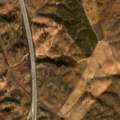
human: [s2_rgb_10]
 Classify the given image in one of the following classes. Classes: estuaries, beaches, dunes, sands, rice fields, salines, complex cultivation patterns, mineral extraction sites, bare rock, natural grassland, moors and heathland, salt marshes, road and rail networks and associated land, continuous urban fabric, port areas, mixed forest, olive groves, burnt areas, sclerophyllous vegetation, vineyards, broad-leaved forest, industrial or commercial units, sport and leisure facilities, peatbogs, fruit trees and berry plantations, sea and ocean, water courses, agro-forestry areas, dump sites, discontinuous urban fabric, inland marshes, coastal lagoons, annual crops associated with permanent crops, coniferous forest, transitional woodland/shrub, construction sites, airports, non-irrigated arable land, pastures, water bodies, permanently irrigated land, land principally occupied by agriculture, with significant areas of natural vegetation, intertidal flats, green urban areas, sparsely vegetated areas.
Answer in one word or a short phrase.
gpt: non-irrigated arable land, pastures, agro-forestry areas, transitional woodland/shrub